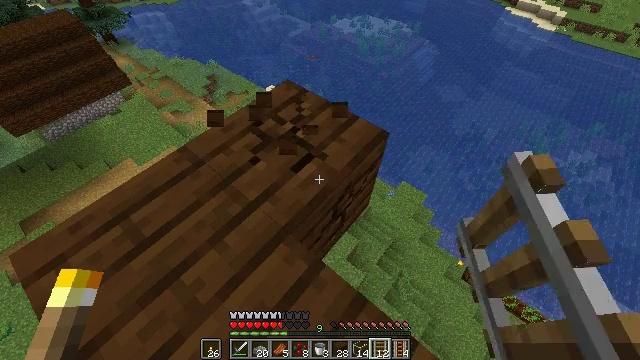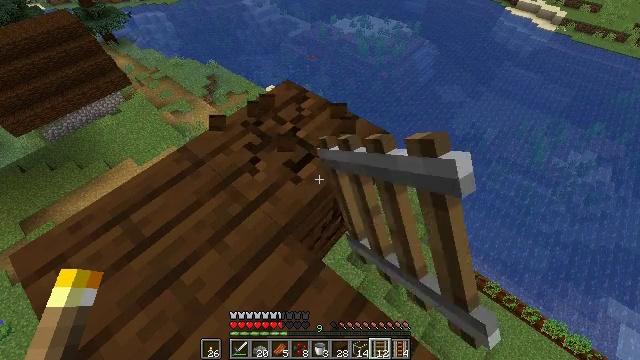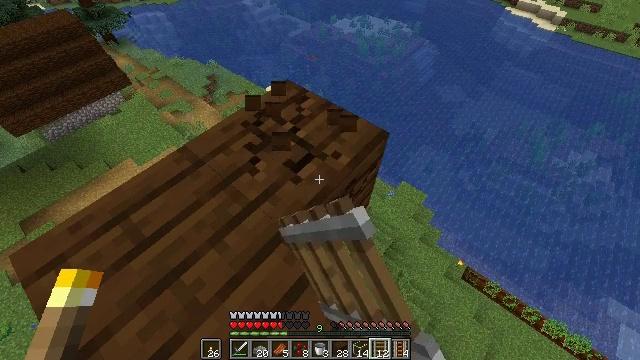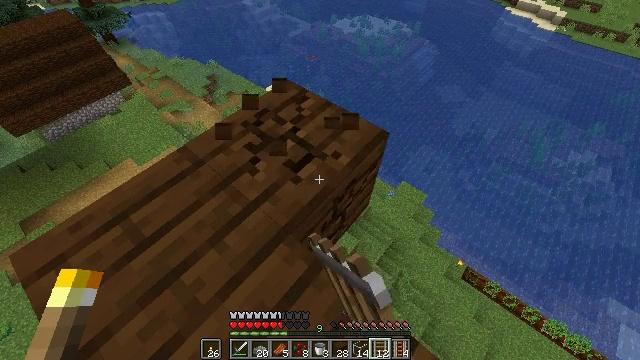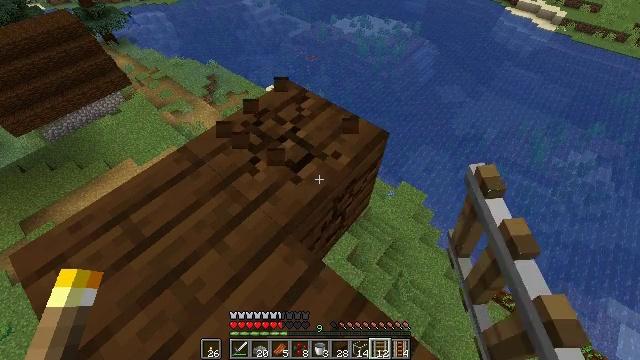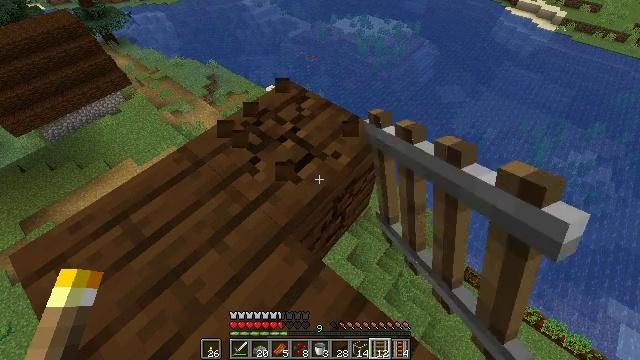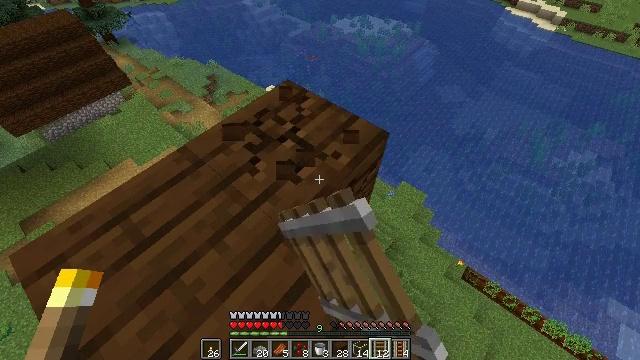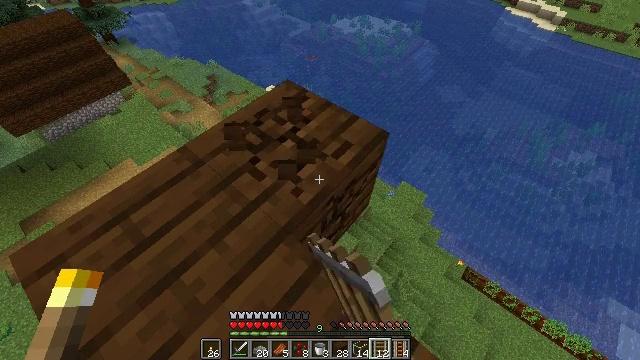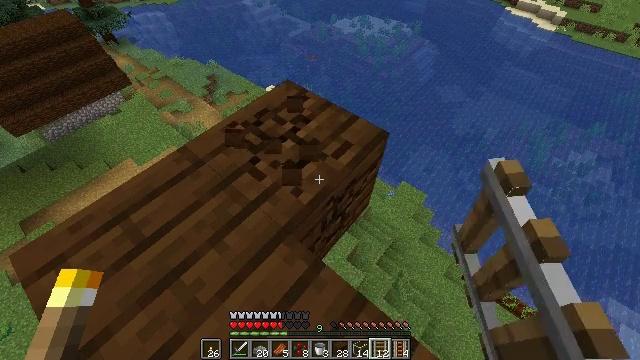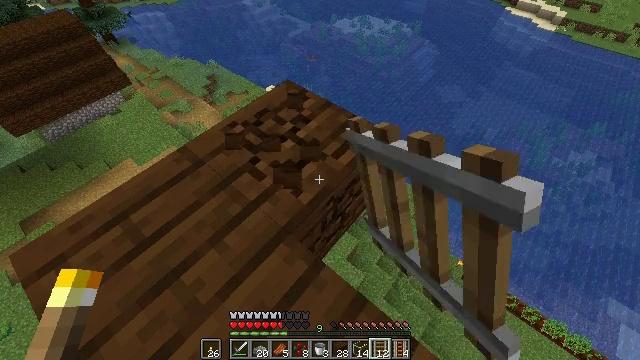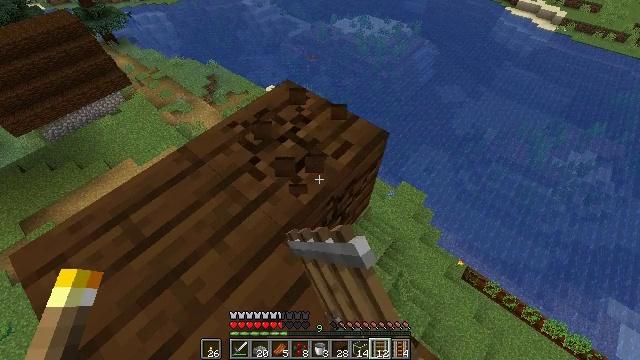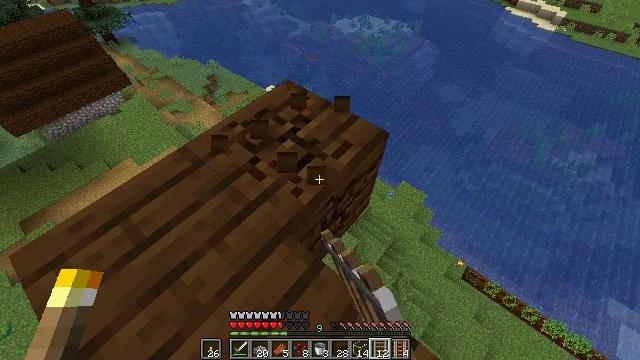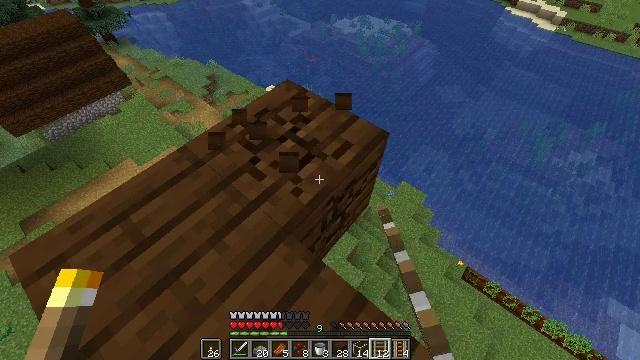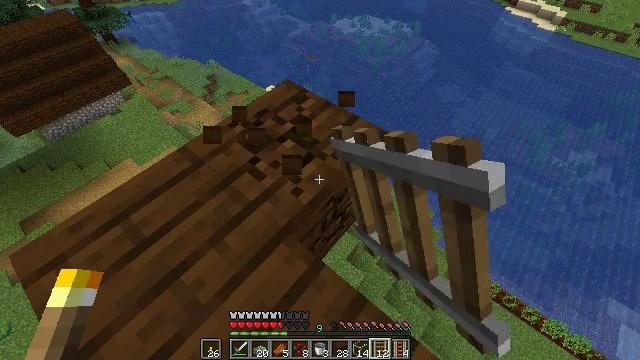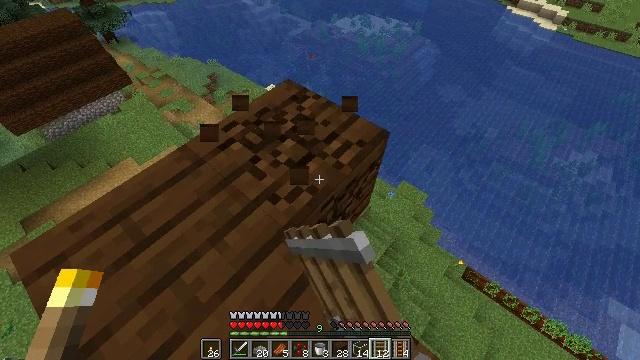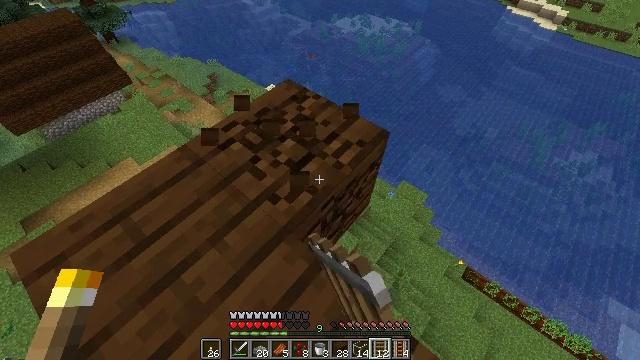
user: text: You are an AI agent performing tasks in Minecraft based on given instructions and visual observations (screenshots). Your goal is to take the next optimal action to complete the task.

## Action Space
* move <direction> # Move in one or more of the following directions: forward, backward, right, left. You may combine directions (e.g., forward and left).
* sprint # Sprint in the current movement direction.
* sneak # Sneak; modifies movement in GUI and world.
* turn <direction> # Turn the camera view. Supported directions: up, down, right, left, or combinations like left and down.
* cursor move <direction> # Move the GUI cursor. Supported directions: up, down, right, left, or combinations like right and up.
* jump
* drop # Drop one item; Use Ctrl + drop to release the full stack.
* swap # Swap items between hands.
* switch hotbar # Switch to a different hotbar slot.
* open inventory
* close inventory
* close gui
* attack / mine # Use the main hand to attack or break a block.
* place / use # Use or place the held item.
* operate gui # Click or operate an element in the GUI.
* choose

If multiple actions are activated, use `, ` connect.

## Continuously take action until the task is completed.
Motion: motion action
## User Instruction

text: Mine dark oak planks.
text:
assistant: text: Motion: sneak, attack / mine
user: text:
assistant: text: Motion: sneak, attack / mine
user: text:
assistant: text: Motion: sneak, attack / mine
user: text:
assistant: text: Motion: sneak, attack / mine
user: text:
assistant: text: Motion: sneak, attack / mine
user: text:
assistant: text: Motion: sneak, attack / mine
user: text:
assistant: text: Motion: sneak, attack / mine
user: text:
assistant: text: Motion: sneak, attack / mine
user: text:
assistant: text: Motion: sneak, attack / mine
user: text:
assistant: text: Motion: sneak, attack / mine
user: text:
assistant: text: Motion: sneak, attack / mine
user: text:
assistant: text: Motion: sneak, attack / mine
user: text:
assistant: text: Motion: sneak, attack / mine
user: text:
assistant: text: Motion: sneak, attack / mine
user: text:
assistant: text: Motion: sneak, attack / mine
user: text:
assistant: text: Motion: sneak, attack / mine
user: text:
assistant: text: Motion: sneak, attack / mine
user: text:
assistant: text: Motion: sneak, attack / mine
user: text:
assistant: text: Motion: sneak, attack / mine
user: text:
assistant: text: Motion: sneak, attack / mine
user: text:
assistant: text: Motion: sneak, attack / mine
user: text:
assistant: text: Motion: sneak, attack / mine
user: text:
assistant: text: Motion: sneak, attack / mine
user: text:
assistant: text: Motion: sneak, attack / mine
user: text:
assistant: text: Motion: sneak, attack / mine
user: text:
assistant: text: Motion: sneak, attack / mine
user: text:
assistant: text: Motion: sneak, attack / mine
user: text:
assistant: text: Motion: sneak, attack / mine
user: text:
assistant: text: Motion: sneak, attack / mine
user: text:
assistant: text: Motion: sneak, attack / mine